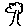
Label: tree